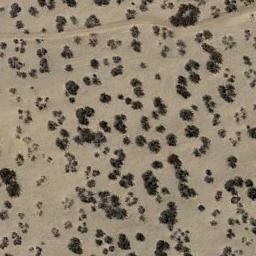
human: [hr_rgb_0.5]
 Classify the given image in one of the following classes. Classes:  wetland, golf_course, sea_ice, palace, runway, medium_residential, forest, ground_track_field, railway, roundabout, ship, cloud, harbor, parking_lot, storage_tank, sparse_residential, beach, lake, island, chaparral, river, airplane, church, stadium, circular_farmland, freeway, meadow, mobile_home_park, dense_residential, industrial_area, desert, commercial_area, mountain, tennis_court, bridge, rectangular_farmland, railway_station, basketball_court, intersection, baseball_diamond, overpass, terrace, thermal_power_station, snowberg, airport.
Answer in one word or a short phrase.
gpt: chaparral